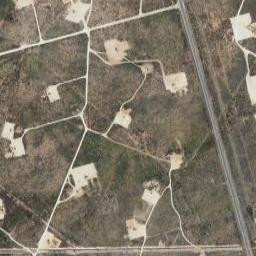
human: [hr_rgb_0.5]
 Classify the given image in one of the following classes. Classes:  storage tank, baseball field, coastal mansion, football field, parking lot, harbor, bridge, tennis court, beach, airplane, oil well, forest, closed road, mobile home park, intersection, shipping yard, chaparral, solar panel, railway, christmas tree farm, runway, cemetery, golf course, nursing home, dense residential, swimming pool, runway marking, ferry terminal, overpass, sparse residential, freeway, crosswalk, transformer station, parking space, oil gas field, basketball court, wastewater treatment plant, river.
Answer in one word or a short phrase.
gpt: oil gas field